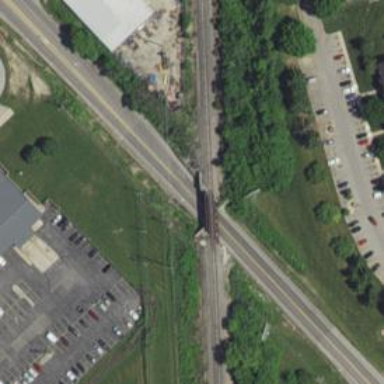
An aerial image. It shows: Railway spur bridge over rail line.